Question: I've been trying to create responsive website template for myself, I'd like to do it mostly from scratch.
I haven't been able to get the header to size consistently.
I have what I've written here:
'''
header {
background: #222;
height: 60px;
line-height: 60px;
transition: top 0.2s linear;
width: 100%;
overflow: hidden;
text-align: center;
}
.hidden-header-fixed {
top: -60px;
position: fixed;
}
.visible-header-fixed {
top: 0px;
position: fixed;
}
.visible-header-abs {
position: absolute;
}
#logo {
display:inline;
font-size: 30px;
color: #eee;
text-transform: uppercase;
letter-spacing: -1px;
font-weight: bold;
font-family: 'Lato', sans-serif;
text-align: center;
width: 200px;
}
#logo:hover {
color: #aaa;
text-decoration: none;
}
.menu-button {
height: 40px;
width: 40px;
background: #eee;
display:inline;
float: right;
margin: 10px;
border-radius: 20px;
}
'''
In context at: <URL>
When I view the page on my phone though it looks like this:

The header is much too small here to use. I see other sites with a header that has a constant height translate very well to my mobile's browser, how is this accomplished? Why is mine zoomed so far out?
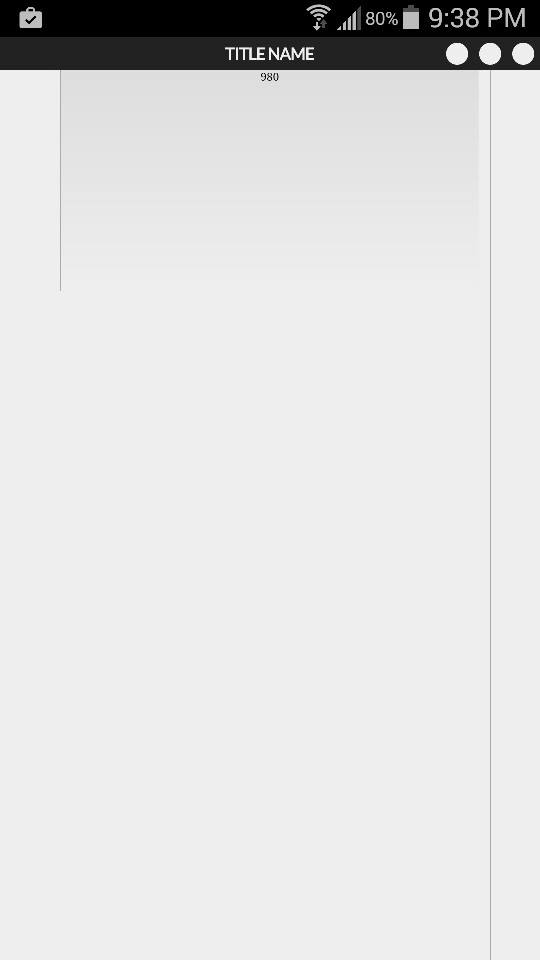
Answer: There are two options for doing it.
1. You can write your own code using media queries for different devices, at first check it, list out your break point & change code for that portion. It's very tedious and time consuming process.
2. You can do it using framework. It's easier to manage responsiveness using twitter bootstrap, it's easy to learn. Check http://getbootstrap.com and then modify your code using there format.